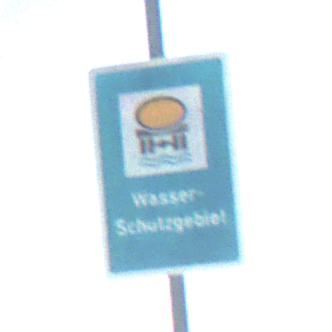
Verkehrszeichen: Wasserschutzgebiet
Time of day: MorningAfternoon
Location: Outdoor (Nature)
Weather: Clear
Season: Autumn
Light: Natural